Question: Say I have an '.Rmd' file like this:
'''
The total number of steps per day can also be calculated
using 'tapply'.
'''{r}
tapply(d$steps, INDEX=d$date, FUN=sum)[1:5]
'''
What seems to be different is that, per default, 'xtabs'
returns 0 for 'NA' values and 'tapply' returns 'NA'.
'''
In my terminal window, this looks like this:

It would be great if somehow I could inform vim that the 'R' chunk is actually 'R' code which it could highlight just as it does when working in an actual '.R' file.
Is this possible?
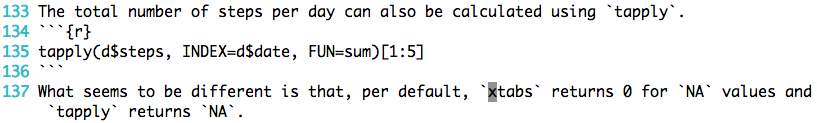
Answer: Yes you can. This code is taken from <URL>.
Put this in the '~/.vim/r.vim' file (if any of these files do not exist, create them)
'''
function! TextEnableCodeSnip(filetype,start,end,textSnipHl) abort
let ft=toupper(a:filetype)
let group='textGroup'.ft
if exists('b:current_syntax')
let s:current_syntax=b:current_syntax
" Remove current syntax definition, as some syntax files (e.g. cpp.vim)
" do nothing if b:current_syntax is defined.
unlet b:current_syntax
endif
execute 'syntax include @'.group.' syntax/'.a:filetype.'.vim'
try
execute 'syntax include @'.group.' after/syntax/'.a:filetype.'.vim'
catch
endtry
if exists('s:current_syntax')
let b:current_syntax=s:current_syntax
else
unlet b:current_syntax
endif
execute 'syntax region textSnip'.ft.'
\ matchgroup='.a:textSnipHl.'
\ start="'.a:start.'" end="'.a:end.'"
\ contains=@'.group
endfunction
'''
Now you can use
'''
:call TextEnableCodeSnip( 'r', ''''{r}', ''''', 'SpecialComment')
'''
As long as there is an r.vim syntax file.
You could also automatically call this method every time you open a .Rmd file:
'''
autocmd BufNewFile,BufRead *.Rmd :call TextEnableCodeSnip( 'r', ''''{r}', ''''', 'SpecialComment')
'''
If you wanted to highlight with r followed by any number of characters you can use regular expressions:
'''
:call TextEnableCodeSnip( 'r', ''''{r.*}', ''''', 'SpecialComment')
'''
Or in your .vimrc:
'''
autocmd BufNewFile,BufRead *.Rmd :call TextEnableCodeSnip( 'r', ''''{r.*}', ''''', 'SpecialComment')
'''
The '.*' regular expression means any repeating character. So 'r.*' means 'r' followed by any number of characters.
Therefore this will work with
'''
'''{r whatever you want to put here}'
Some r code here
'''
'''